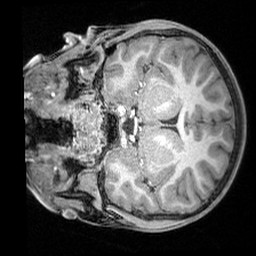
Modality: T1w
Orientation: coronal
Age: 10
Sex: male
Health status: ill
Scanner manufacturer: siemens
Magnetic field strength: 3 T
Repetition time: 1.6 s
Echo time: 0.00179 s